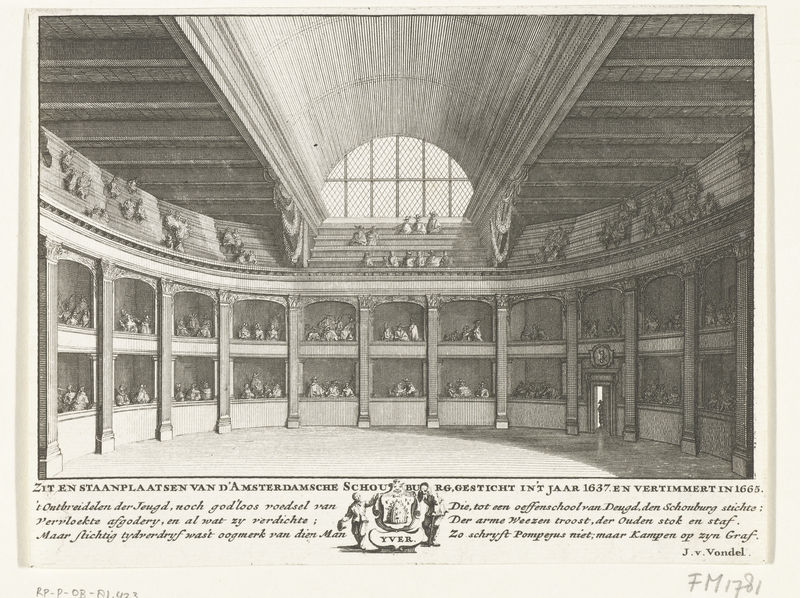
Titel: Zaal van de nieuwe schouwburg te Amsterdam
Standort: Amsterdam
Institution: Rijksmuseum
Schlagwörter: architecture, audience, columns, court, crowd, people, white, window, black, gray, interior, room, seated, sitting, theatre, print, two, brown, floor, wooden, woodcut, wood, building, german, roof, drapes, stand, entrance, drawing, paper, door, seats, theater, walls, ceiling, gallery, box, pencil, crest, circle, book, play, shading, tan, page, open, boxes, spectators, description, text, ring, curves, words, performance, stage, levels, benches, grate, stands, balconies, arena, capitals, rows, seating, amsterdam, rafters, title, pencil drawing, bleachers, wors, booths, ampitheater, valuted, 1665, iver, tran, 1637, 1781, 1761, fm 1781, ourt, amphitheatre, yver